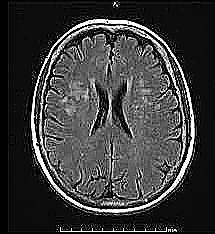
Label: notumor